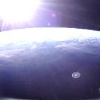
Label: sunburn